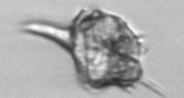
Label: Amylax